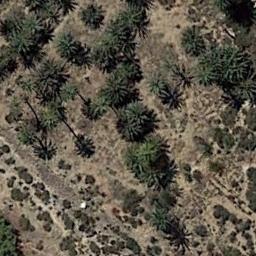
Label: chaparral